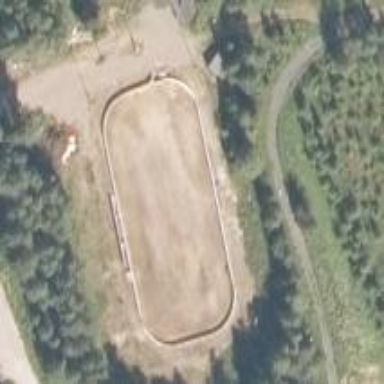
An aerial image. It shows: Ice hockey rink on sandy land.